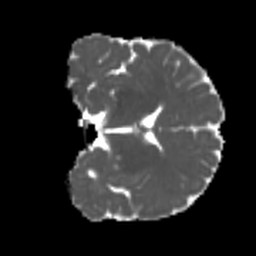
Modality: MD
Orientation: coronal
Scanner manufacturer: siemens
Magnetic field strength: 3 T
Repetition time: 4 s
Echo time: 0.0594 s